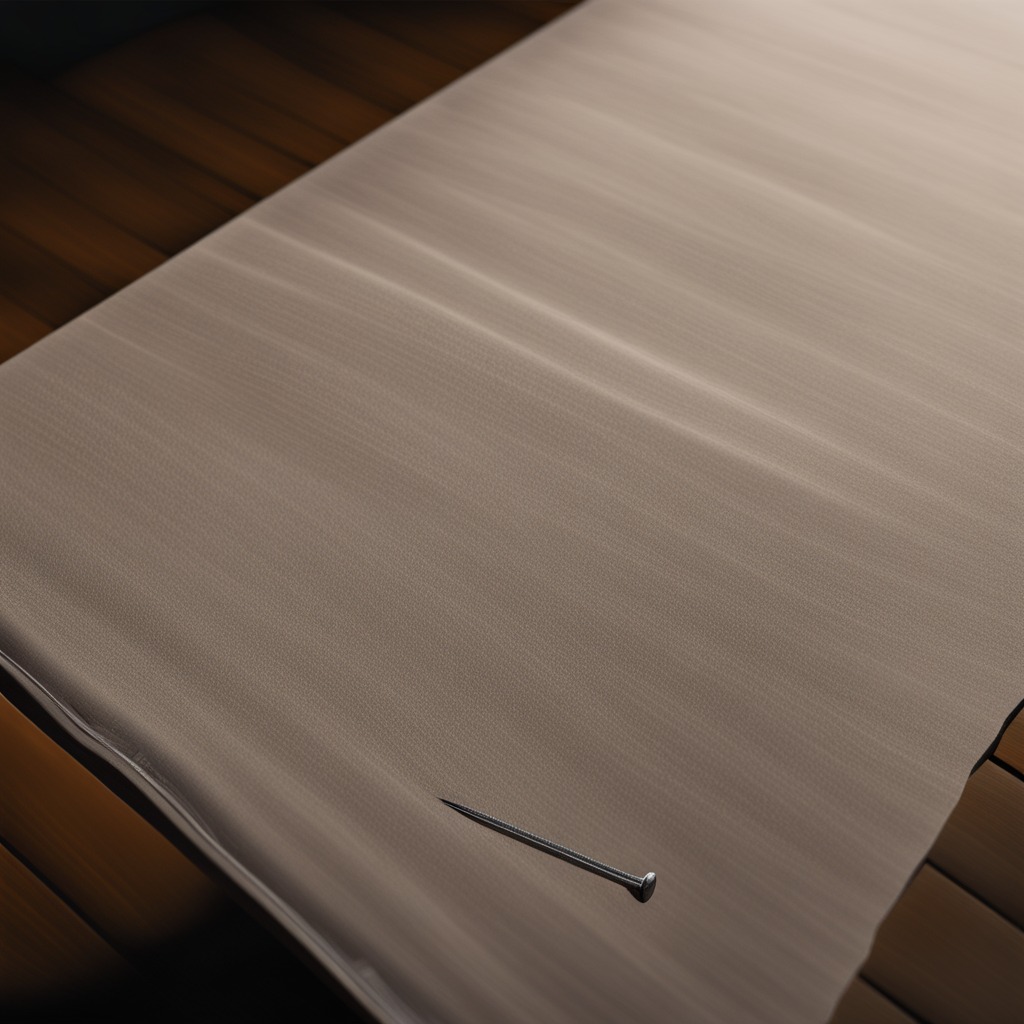
An iron nail is lying on the wooden table.